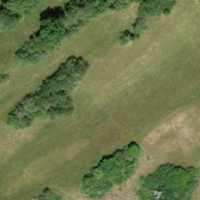
EUNIS habitat code: 52
Species observed at this site:
Vincetoxicum hirundinaria